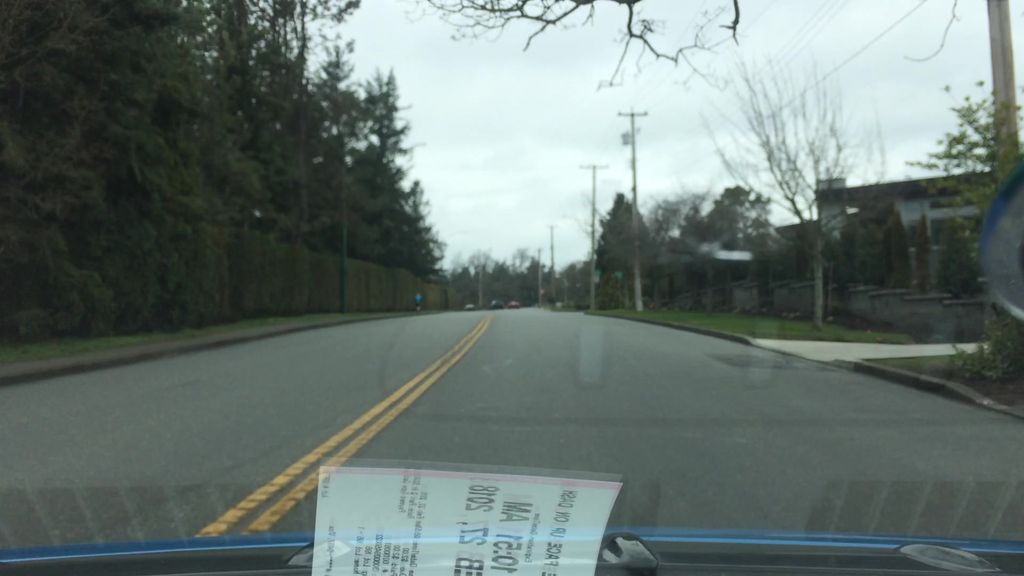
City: victoria